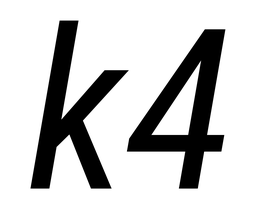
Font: Roboto-Italic_Condensed_Italic